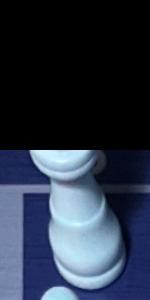
Label: King_White